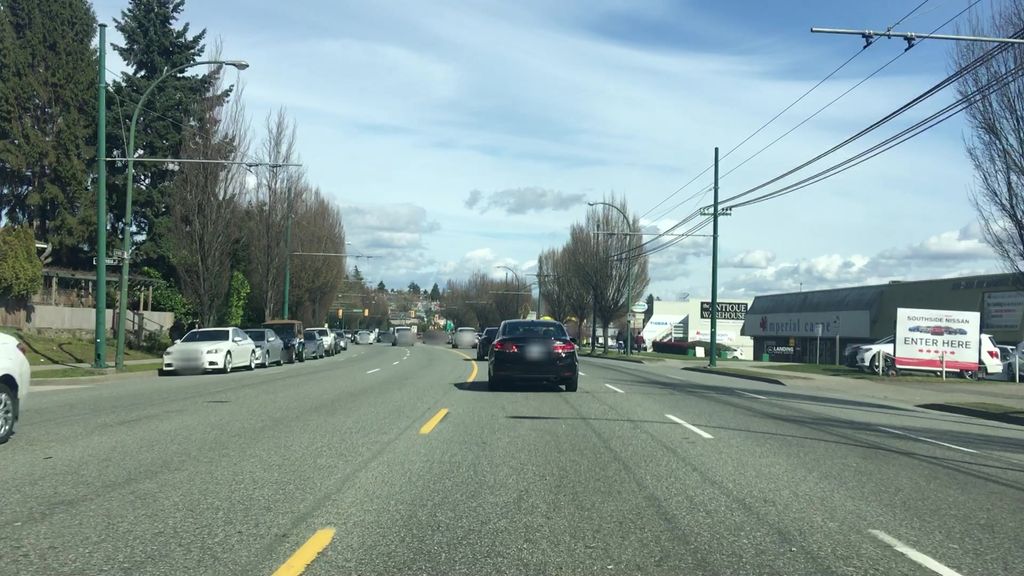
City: vancouver